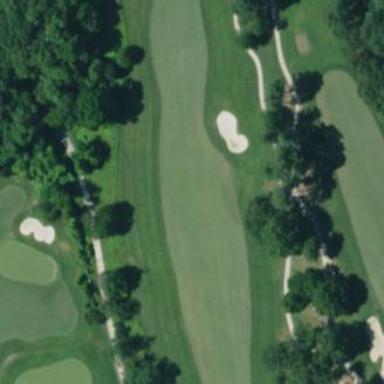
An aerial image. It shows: Grassy area designated as golf fairway.